Question: My tests clearly execute each function, and there are no unused imports either. Yet, according to the coverage report, 62% of the code was never executed in the following file:

Can someone please point out what I might be doing wrong?
Here's how I initialise the test suite and the coverage:
'''
cov = coverage(branch=True, omit=['website/*', 'run_test_suite.py'])
cov.start()
try:
unittest.main(argv=[sys.argv[0]])
except:
pass
cov.stop()
cov.save()
print "
Coverage Report:
"
cov.report()
print "HTML version: " + os.path.join(BASEDIR, "tmp/coverage/index.html")
cov.html_report(directory='tmp/coverage')
cov.erase()
'''
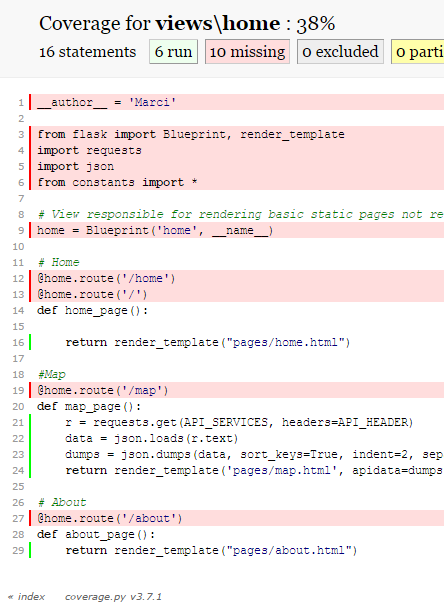
Answer: This is the third question in the <URL>:
> Q: Why do the bodies of functions (or classes) show as executed, but
the def lines do not?This happens because coverage is started after the functions are
defined. The definition lines are executed without coverage
measurement, then coverage is started, then the function is called.
This means the body is measured, but the definition of the function
itself is not.To fix this, start coverage earlier. If you use the command line to
run your program with coverage, then your entire program will be
monitored. If you are using the API, you need to call coverage.start()
before importing the modules that define your functions.
The simplest thing to do is run you tests under coverage:
'''
$ coverage run -m unittest discover
'''
Your custom test script isn't doing much beyond what the coverage command line would do, it will be simpler just to use the command line.